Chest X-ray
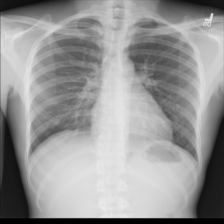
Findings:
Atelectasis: negative
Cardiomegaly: negative
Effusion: negative
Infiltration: negative
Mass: negative
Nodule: negative
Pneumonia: negative
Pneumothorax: negative
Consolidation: negative
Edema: negative
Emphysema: negative
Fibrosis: negative
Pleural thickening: negative
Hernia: negative